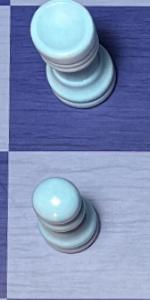
Label: Pawn_White